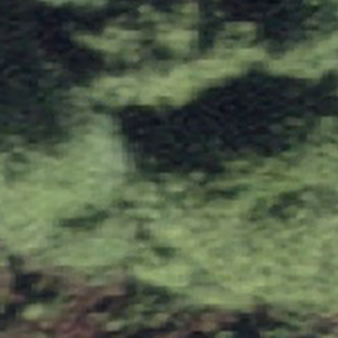
Label: other